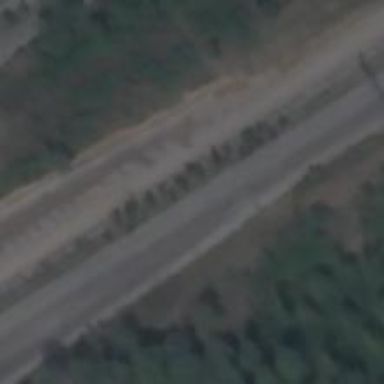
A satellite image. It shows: Trunk highway.